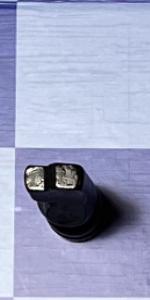
Label: Knight_Black